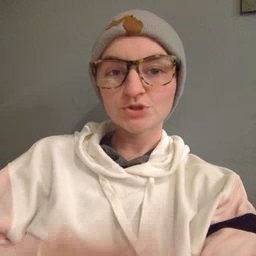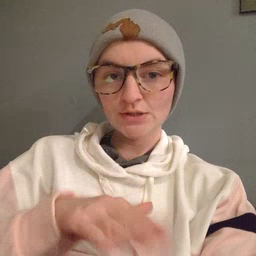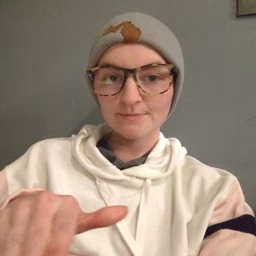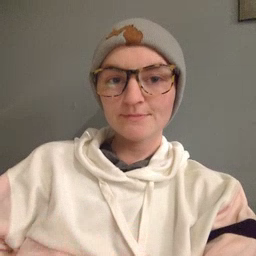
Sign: child